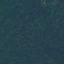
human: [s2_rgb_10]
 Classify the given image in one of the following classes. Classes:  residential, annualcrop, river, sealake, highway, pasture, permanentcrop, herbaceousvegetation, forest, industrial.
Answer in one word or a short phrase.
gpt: Forest